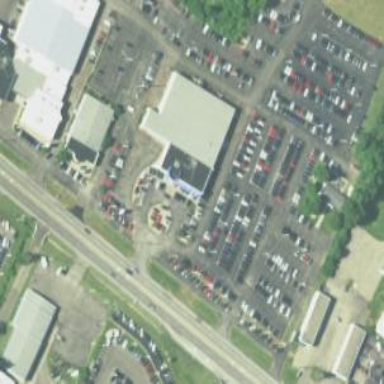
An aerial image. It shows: Car shop building.